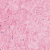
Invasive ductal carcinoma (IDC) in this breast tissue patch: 0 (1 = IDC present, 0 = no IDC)